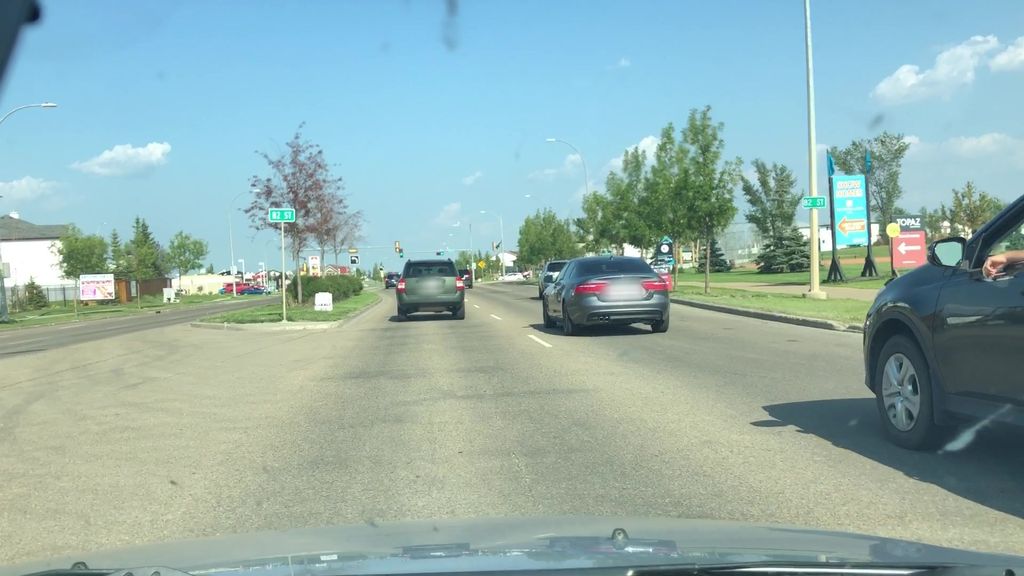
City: edmonton